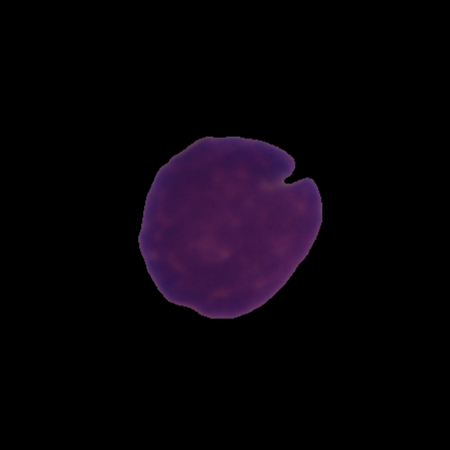
Label: healthy